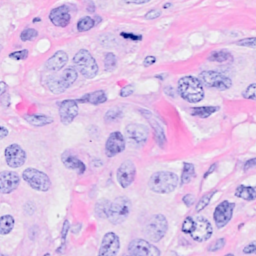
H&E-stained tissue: Breast